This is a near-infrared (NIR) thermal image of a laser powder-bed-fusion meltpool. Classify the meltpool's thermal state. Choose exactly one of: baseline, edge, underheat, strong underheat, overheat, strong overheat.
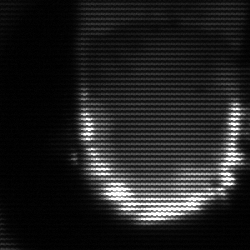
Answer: baseline